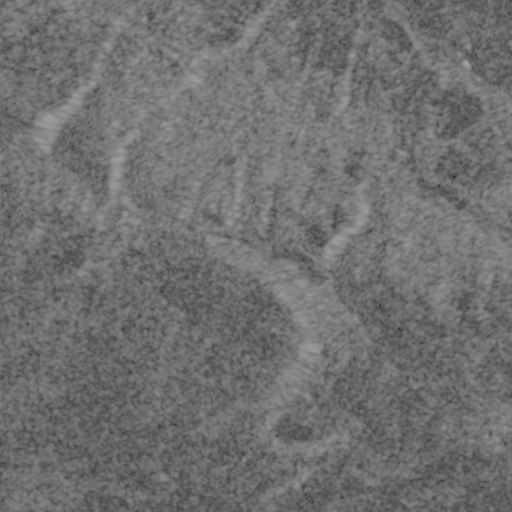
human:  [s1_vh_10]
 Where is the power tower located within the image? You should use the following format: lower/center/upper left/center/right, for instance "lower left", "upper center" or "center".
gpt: The power tower is located in the lower of the image.
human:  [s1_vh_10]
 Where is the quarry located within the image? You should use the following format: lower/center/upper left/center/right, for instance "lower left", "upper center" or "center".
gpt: The quarry is located in the lower center of the image.
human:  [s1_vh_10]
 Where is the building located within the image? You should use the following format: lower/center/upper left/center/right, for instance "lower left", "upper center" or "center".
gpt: There is no building in the image.

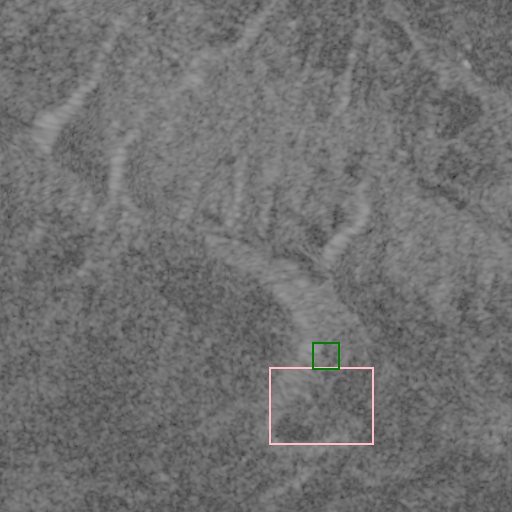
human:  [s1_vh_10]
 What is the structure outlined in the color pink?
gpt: The structure outlined in pink is a crop field.
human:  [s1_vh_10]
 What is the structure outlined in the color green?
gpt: The structure outlined in green is a quarry.
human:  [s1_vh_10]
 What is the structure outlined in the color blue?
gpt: There is no blue outline.